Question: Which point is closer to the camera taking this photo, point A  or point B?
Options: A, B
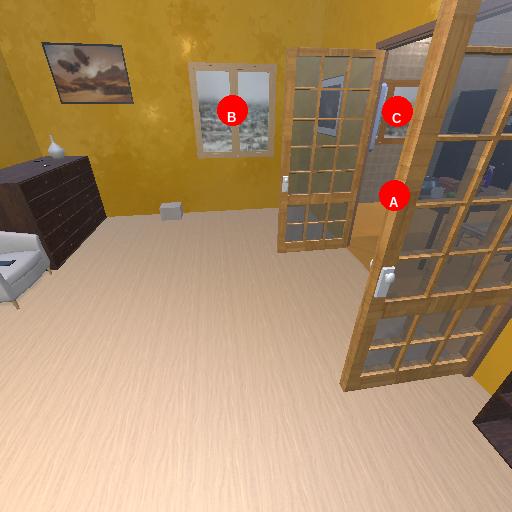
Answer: A